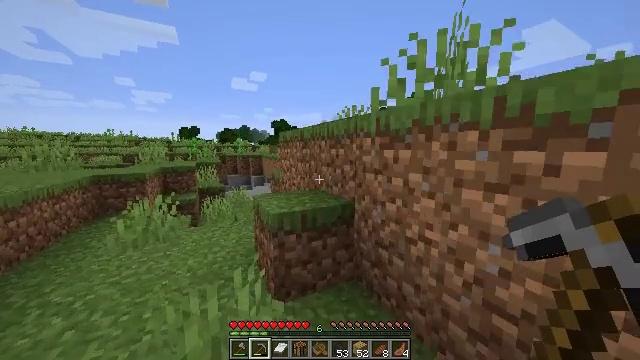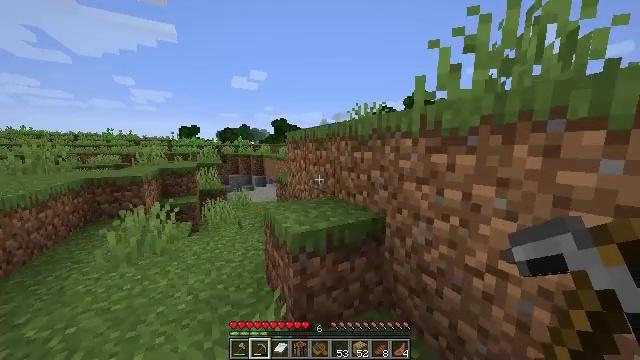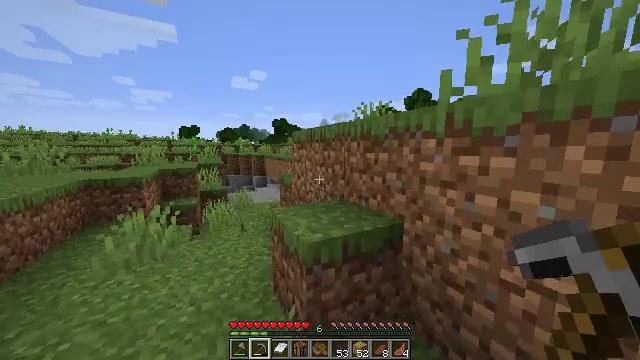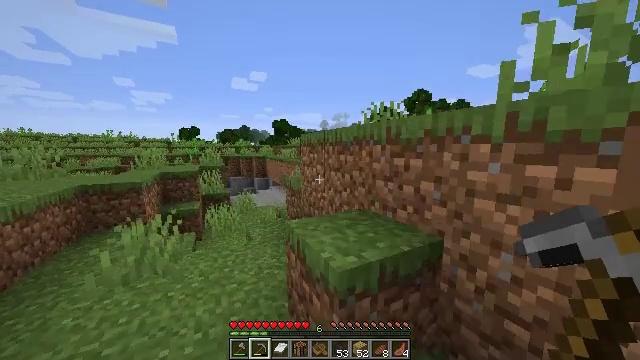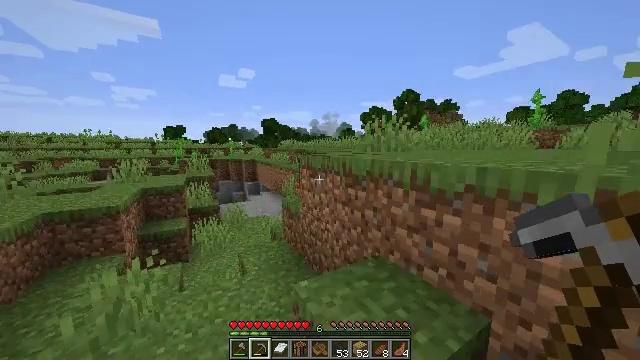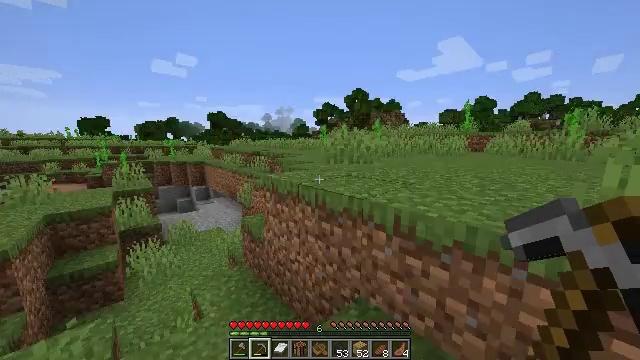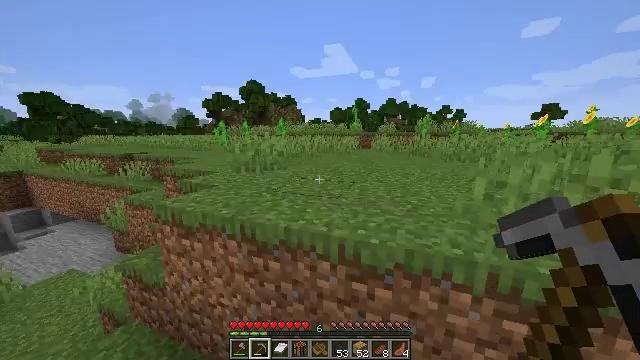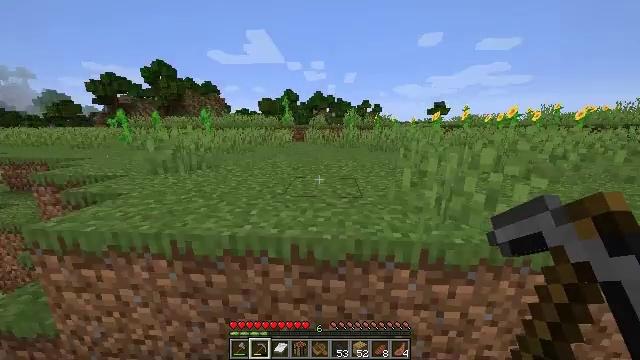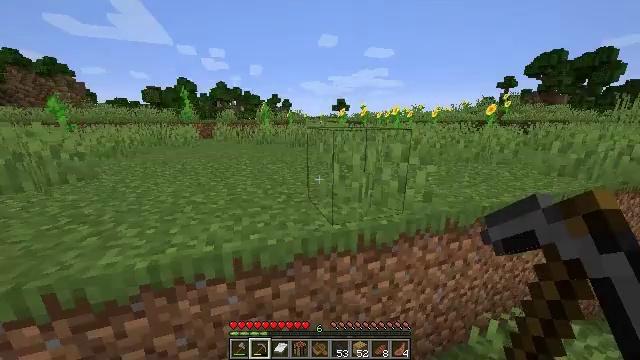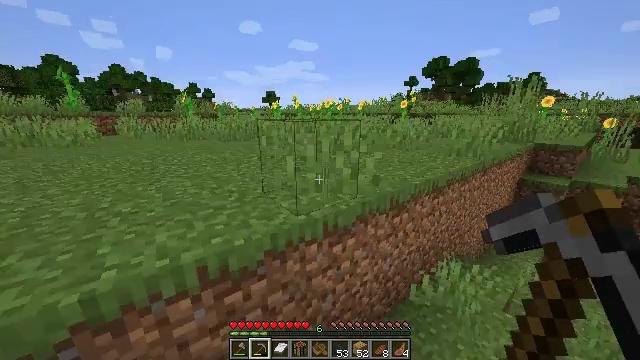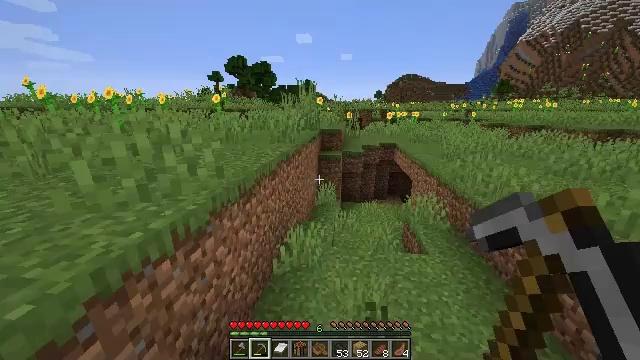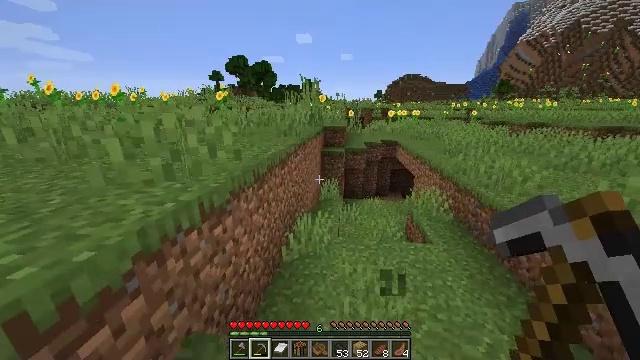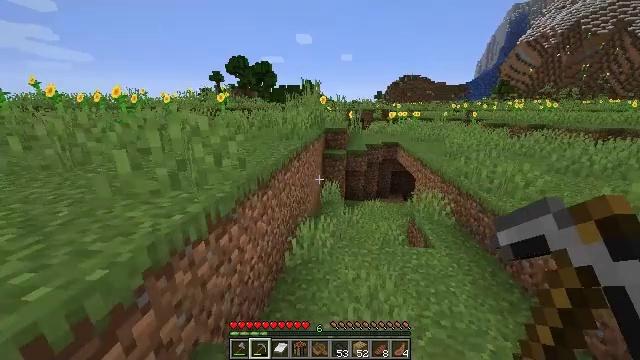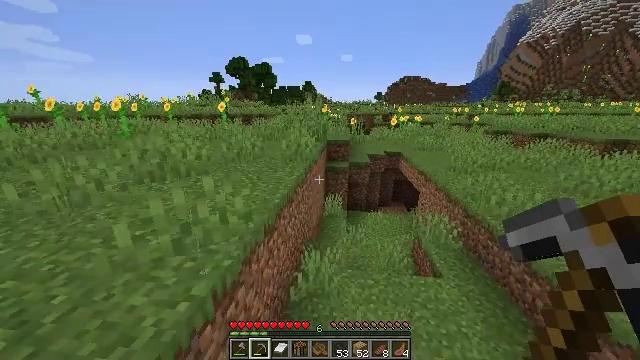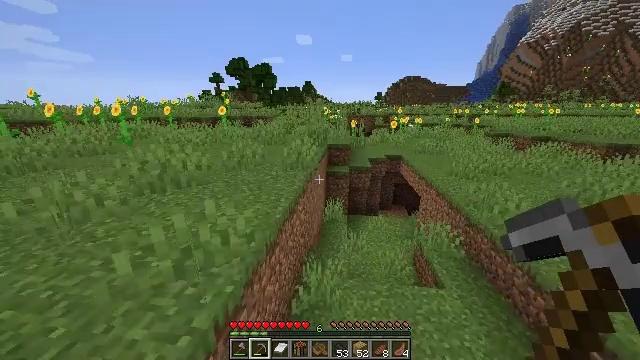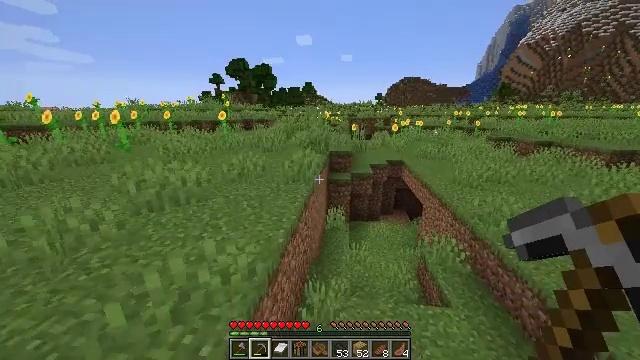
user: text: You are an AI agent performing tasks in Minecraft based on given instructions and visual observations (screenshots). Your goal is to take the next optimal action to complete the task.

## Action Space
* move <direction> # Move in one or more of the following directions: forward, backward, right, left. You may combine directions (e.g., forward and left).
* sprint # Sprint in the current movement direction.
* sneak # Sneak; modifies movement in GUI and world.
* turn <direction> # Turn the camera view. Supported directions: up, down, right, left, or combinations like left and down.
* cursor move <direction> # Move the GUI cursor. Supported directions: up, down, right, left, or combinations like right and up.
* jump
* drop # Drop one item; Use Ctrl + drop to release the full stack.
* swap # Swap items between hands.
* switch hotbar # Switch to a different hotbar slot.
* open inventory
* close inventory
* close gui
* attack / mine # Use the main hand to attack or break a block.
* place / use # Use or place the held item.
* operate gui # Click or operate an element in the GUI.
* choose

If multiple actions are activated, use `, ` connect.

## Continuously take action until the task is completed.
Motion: motion action
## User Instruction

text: Harvest a cornflower from the meadow.
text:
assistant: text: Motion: move forward and move left, sprint
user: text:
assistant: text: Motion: move forward and move left, sprint
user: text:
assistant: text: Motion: move forward and move left, sprint, jump
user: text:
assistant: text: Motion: move forward and move left, sprint, turn right, jump
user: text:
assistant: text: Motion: move forward, sprint, turn right and down, jump
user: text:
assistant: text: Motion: move forward, sprint, turn right and down, jump
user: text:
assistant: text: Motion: move forward, sprint, turn right and down
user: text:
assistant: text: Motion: move forward, sprint, turn right and down
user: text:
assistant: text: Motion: move forward, sprint, turn right and down, jump
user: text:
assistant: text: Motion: move forward, sprint, turn right, jump
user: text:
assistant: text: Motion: move forward, sprint, jump
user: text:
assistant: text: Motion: move forward, sprint, jump
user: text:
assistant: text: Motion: move forward, sprint, jump
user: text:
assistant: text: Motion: move forward, sprint, jump
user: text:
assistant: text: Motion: move forward, sprint, jump
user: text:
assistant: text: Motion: move forward, sprint, jump
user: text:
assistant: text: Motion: move forward, sprint
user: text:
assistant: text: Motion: move forward, sprint
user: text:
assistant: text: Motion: move forward, sprint
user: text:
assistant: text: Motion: move forward, sprint
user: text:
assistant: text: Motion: move forward, sprint, turn left and down, jump
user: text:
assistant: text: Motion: move forward and move left, sprint, turn left and down, jump
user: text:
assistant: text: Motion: move forward and move left, sprint, turn left and down, jump
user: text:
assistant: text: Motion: move forward and move left, sprint, turn left
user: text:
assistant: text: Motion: move forward and move left, sprint
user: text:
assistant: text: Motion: move forward and move left, sprint
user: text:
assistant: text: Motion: move forward and move left, sprint
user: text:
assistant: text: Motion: move forward and move left, sprint
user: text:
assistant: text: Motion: move forward and move left, sprint
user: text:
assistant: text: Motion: move forward and move left, sprint